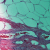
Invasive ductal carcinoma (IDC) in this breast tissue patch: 0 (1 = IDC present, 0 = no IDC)